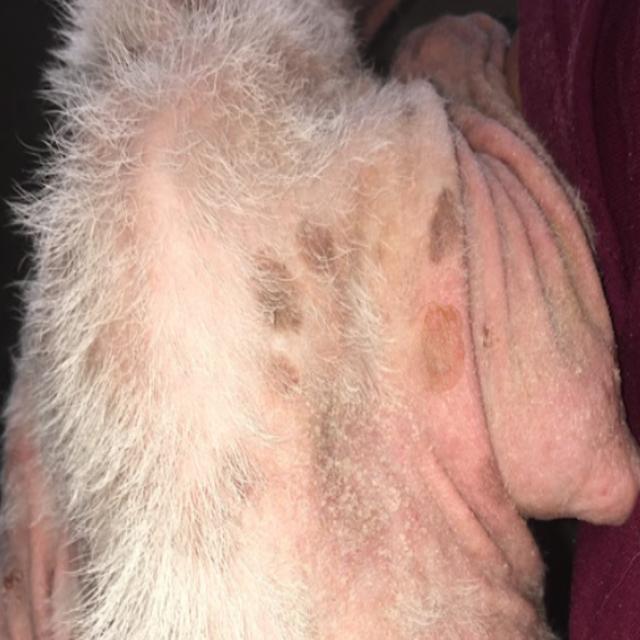
Canine ringworm (Dermatophytosis) — fungal infection caused by Microsporum or Trichophyton. Presents with circular alopecia, scaling, crusting, and broken hairs.